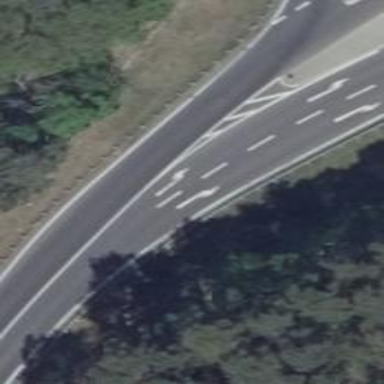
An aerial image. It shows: Asphalt motorway link.